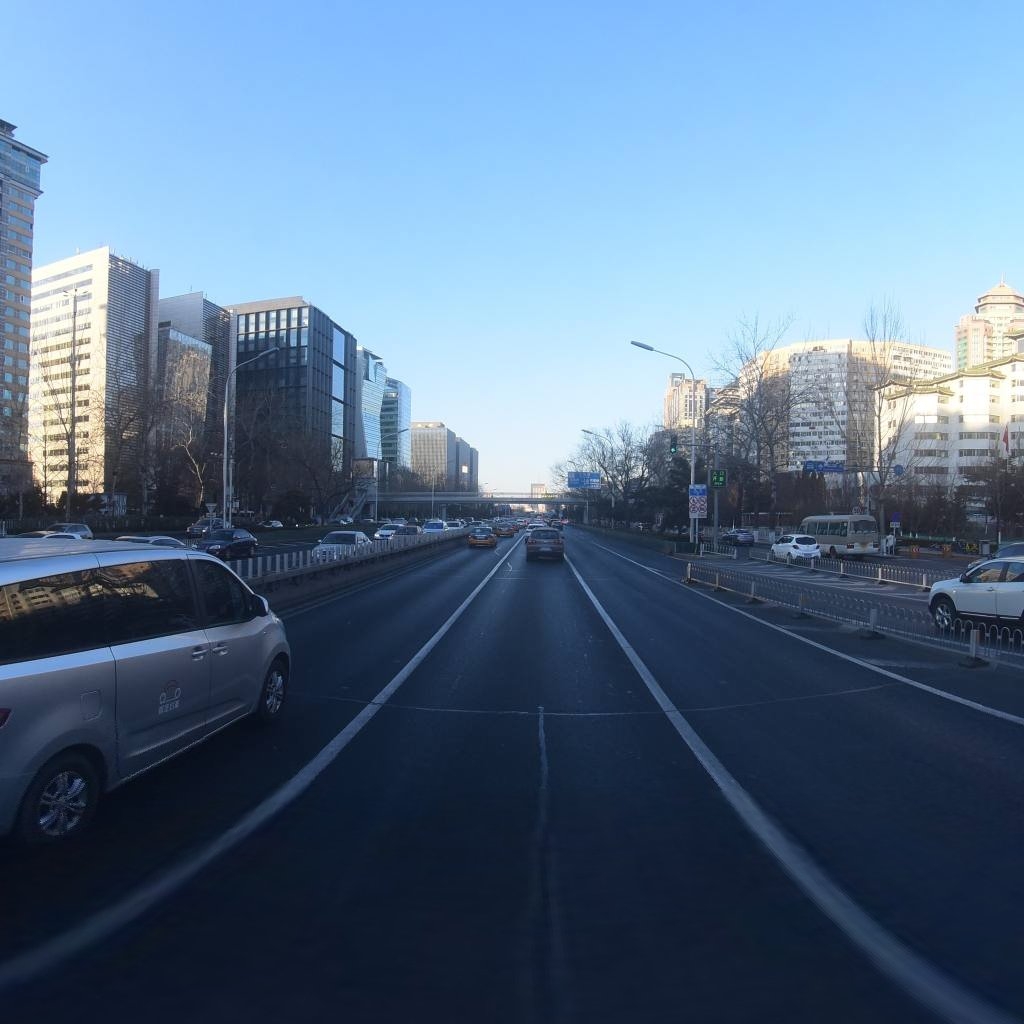
Region: Dongcheng
Road damage annotations: longitudinal patch, transverse patch